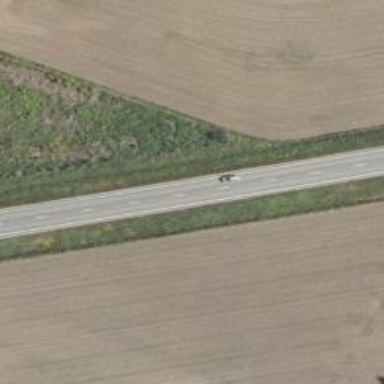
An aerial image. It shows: Asphalt road designated as trunk highway.